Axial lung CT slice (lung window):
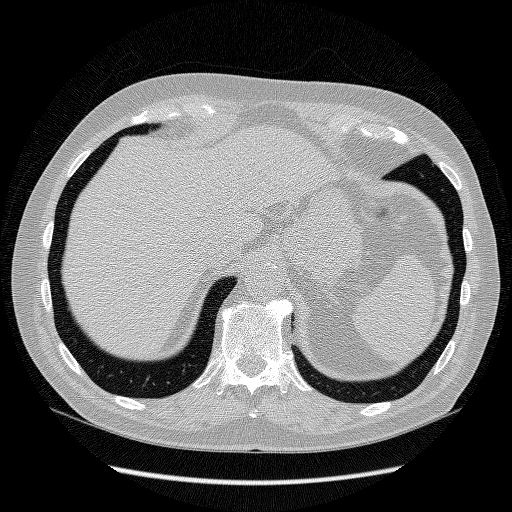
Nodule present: no